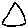
Label: triangle